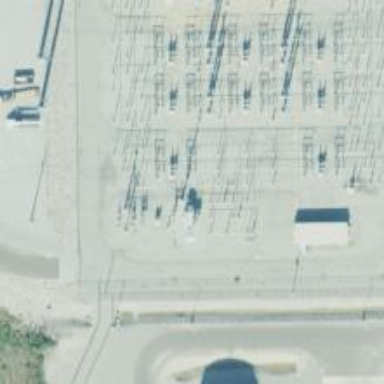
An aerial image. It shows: Switch used for power control.